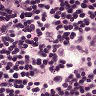
Metastatic tissue present: no